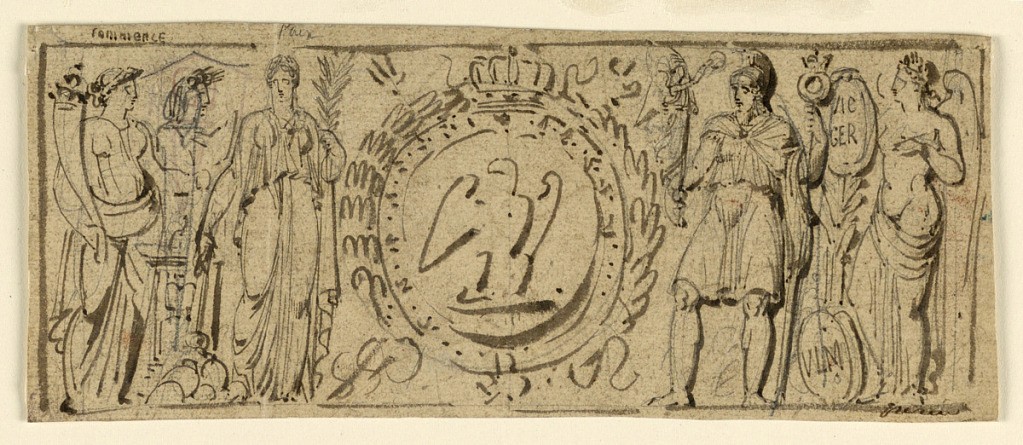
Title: Design for a Banknote
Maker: Charles Percier, French, 1764–1838
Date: ca. 1815
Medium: Black crayon, pen and ink, brush and bistre wash on light brown paper
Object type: Drawing
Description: Five classicizing figures stand around a central crowned emblem with an eagle in the center and a stylized vegetal border. The figures hold attributes including a cornicopia, laurel branch, and winged Victory.